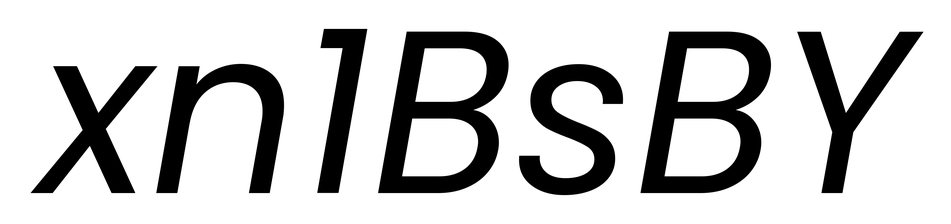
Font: Poppins-Italic